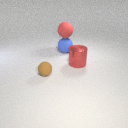
large blue rubber sphere behind small brown rubber sphere